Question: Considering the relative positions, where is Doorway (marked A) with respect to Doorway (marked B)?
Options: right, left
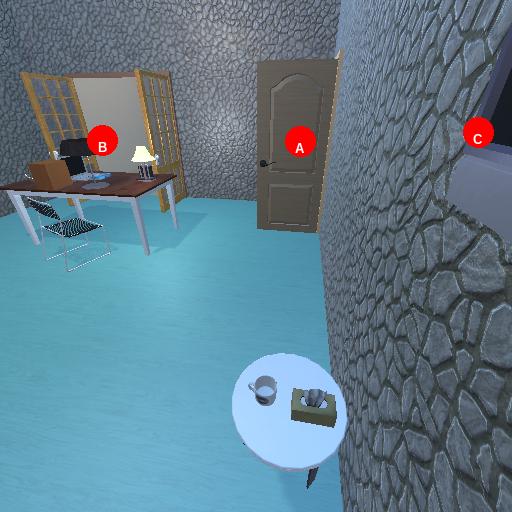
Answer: right